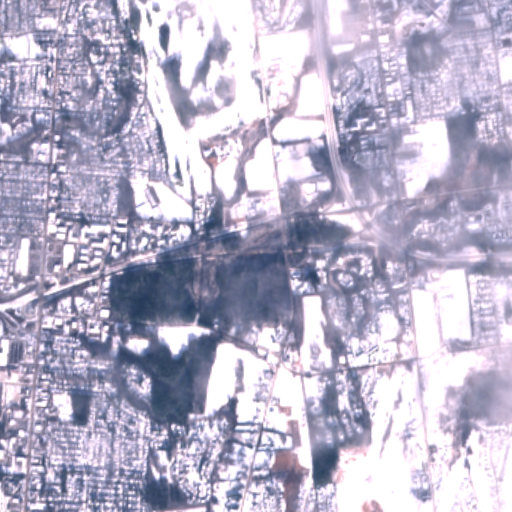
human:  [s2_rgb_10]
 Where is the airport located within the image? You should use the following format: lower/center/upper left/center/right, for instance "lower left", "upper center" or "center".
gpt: The airport is located in the upper right of the image.
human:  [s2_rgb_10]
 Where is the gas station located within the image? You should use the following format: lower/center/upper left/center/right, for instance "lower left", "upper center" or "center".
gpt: The gas station is located in the left of the image.
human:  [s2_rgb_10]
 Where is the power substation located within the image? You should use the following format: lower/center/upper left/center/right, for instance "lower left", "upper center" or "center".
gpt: The power substation is located in the upper right of the image.
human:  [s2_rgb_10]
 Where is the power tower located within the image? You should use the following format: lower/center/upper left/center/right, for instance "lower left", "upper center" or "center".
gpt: The power tower is located in the upper right of the image.
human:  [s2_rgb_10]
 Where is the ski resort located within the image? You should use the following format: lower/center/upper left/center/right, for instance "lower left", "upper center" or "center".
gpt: The ski resort is located in the upper right of the image.
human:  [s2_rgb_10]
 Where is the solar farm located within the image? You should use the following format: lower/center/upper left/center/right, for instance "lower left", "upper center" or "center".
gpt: The solar farm is located in the center of the image.
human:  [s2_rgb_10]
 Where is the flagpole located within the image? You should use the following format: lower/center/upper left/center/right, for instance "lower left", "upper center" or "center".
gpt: The flagpole is located in the lower left of the image.
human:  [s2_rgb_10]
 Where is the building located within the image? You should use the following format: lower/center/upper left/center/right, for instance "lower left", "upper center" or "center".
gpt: There is no building in the image.